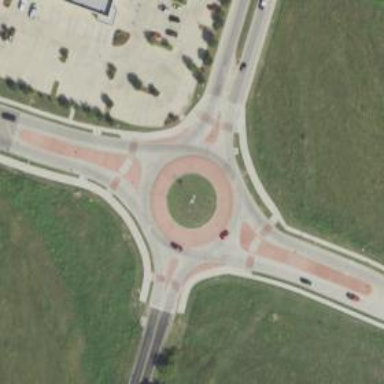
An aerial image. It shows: Tertiary road with asphalt surface leading to roundabout.